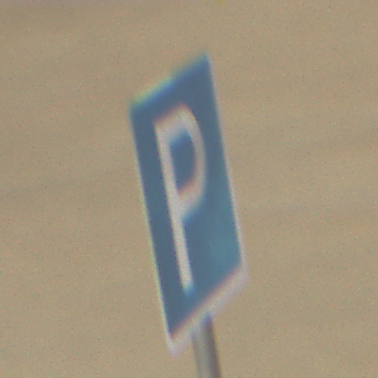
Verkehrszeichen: Parken
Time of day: MorningAfternoon
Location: Outdoor (Suburban)
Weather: PartlyCloudy
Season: NotSpecified
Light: Natural